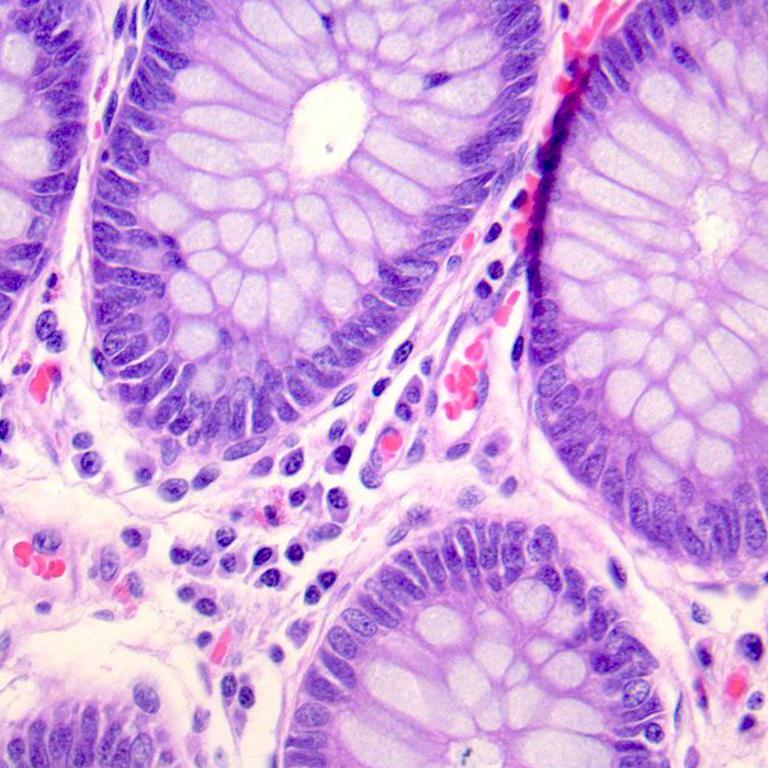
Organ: colon
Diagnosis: benign